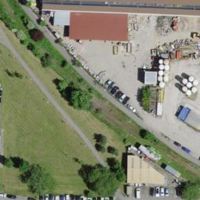
EUNIS habitat code: 54
Species observed at this site:
Cornus sanguinea